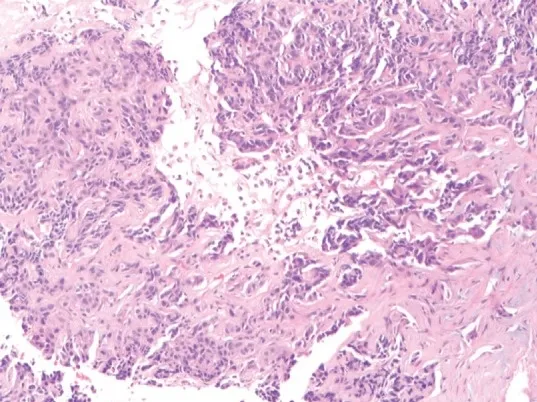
(10x magnification) biopsy of the liver lesion shows a poorly differentiated neoplasm in a desmoplastic stroma.
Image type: pathology (h&e)